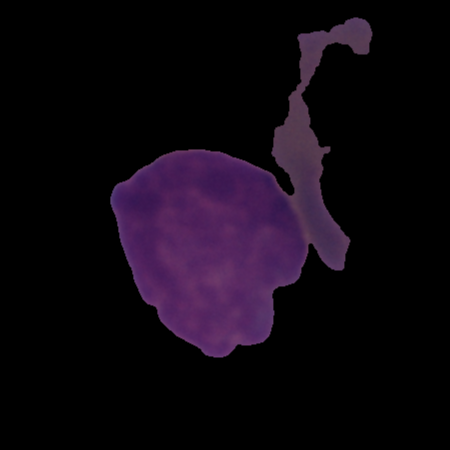
Label: cancer